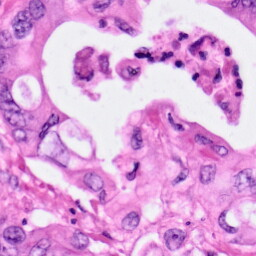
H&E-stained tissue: Pancreatic